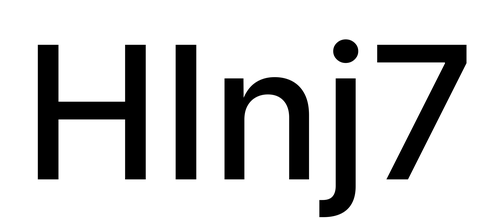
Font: Inter_Medium